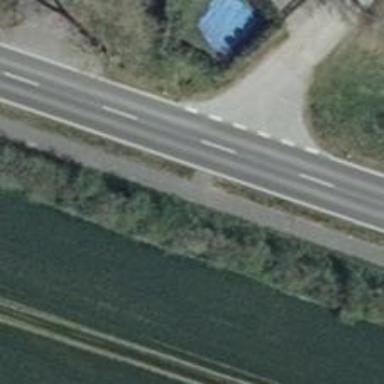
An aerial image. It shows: Footway.